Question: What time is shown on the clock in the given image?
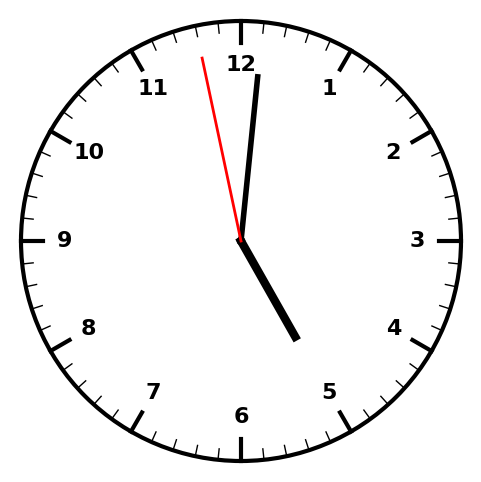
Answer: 05:00:58